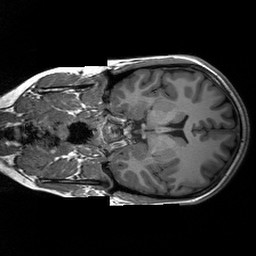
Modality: T1w
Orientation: coronal
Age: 20
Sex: female
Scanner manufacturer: siemens
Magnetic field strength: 3 T
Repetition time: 2.3 s
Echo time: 0.00233 s